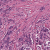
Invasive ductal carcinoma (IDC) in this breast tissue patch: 1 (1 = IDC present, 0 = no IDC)